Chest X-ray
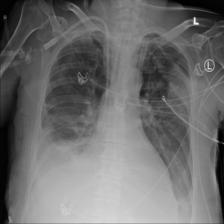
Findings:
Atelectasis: negative
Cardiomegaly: negative
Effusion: positive
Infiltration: negative
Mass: negative
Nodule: negative
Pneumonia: negative
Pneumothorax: positive
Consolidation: negative
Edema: negative
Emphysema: negative
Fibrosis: negative
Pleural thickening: negative
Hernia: negative